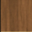
Piece: xx